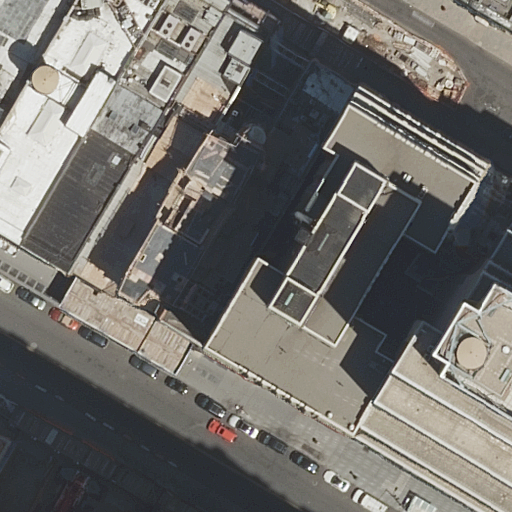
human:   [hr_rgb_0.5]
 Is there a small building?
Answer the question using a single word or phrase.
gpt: yes

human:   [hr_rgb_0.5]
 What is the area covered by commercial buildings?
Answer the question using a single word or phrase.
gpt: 0m2

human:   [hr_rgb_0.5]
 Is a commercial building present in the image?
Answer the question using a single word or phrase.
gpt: no

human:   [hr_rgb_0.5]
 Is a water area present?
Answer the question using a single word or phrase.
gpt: no

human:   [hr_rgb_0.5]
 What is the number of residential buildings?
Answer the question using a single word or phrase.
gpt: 12

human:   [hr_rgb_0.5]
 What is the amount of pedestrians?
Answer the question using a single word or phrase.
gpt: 1

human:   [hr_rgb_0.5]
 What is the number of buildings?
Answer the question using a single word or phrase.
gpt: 12

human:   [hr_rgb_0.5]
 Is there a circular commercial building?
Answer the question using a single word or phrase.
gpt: no

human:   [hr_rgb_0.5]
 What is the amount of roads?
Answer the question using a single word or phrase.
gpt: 3

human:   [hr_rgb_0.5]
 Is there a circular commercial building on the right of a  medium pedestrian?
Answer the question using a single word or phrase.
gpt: no

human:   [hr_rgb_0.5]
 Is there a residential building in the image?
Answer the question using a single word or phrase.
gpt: yes

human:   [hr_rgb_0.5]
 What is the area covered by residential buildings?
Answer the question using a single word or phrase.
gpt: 9303m2

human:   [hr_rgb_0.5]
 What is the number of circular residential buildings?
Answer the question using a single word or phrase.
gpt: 0

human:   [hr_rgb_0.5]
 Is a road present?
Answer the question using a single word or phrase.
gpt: yes

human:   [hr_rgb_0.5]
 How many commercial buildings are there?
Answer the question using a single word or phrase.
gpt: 0

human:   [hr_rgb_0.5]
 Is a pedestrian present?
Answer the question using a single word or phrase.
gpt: yes

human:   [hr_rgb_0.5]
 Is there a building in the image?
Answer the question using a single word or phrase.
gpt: yes

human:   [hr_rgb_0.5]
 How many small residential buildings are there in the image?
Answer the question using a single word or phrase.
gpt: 2

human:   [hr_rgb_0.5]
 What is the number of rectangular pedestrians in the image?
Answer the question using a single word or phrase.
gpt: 0

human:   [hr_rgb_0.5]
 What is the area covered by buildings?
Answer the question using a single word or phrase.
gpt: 9303m2

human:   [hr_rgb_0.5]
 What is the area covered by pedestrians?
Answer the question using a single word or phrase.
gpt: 628m2

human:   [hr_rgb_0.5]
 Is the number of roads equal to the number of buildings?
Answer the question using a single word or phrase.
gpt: no

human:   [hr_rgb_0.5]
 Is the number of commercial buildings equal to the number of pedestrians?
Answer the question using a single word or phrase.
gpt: no

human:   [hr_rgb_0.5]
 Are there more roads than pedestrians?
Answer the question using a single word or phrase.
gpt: yes

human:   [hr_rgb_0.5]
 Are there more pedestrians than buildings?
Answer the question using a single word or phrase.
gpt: no

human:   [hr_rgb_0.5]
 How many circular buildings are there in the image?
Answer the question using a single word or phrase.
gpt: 0

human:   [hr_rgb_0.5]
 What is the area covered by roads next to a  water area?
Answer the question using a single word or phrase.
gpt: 0m2

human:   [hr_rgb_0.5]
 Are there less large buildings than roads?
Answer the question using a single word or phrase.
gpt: no

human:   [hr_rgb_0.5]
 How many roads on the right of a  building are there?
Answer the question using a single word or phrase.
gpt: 3

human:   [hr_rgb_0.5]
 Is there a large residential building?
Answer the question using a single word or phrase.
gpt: yes

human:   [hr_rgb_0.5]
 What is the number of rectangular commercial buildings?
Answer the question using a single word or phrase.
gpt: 0

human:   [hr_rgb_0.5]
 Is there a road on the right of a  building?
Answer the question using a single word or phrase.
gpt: yes

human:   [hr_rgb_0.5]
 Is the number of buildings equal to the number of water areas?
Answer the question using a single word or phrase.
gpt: no

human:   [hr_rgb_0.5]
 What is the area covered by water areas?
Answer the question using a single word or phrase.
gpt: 0m2

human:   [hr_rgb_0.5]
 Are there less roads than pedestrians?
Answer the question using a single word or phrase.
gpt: no

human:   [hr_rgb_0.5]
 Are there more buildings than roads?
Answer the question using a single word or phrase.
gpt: yes

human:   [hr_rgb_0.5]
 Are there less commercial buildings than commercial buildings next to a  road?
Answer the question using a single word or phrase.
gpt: no

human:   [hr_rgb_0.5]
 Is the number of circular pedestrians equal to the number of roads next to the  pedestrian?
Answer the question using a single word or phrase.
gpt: no

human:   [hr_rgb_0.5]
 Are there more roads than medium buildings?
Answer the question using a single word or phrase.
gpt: no

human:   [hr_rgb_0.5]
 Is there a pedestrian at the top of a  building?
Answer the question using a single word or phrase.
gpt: no

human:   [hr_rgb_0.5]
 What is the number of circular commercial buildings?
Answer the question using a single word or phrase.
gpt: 0

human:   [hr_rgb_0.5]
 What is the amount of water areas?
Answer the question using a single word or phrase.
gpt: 0

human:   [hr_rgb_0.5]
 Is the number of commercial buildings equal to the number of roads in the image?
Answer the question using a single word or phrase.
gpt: no

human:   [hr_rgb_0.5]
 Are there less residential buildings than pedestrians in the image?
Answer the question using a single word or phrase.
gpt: no

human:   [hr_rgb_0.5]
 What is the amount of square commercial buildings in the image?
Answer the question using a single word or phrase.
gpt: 0

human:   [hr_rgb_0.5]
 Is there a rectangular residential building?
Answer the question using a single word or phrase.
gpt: yes

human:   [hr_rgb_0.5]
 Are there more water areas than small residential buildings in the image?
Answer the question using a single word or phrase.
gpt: no

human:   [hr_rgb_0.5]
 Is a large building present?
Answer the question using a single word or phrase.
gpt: yes

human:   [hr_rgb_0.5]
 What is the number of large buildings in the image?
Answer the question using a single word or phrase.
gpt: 7

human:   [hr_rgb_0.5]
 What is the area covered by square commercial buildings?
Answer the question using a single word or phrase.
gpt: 0m2

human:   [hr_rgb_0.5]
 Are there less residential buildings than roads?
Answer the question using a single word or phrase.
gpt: no

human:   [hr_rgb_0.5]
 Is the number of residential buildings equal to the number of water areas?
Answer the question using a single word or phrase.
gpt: no

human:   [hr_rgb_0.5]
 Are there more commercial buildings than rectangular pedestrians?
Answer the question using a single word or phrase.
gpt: no

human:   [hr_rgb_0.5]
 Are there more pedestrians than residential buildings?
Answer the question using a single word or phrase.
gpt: no

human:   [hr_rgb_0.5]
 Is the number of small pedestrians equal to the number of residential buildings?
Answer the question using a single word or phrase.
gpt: no

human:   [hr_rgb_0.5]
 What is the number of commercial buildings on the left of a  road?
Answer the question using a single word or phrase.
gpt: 0

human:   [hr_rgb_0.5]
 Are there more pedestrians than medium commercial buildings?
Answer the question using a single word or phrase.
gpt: yes

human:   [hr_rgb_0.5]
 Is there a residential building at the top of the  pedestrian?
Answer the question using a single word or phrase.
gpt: yes

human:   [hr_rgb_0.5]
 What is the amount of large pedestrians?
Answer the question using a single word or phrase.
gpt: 1

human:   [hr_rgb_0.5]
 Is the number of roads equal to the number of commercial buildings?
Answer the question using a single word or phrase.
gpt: no

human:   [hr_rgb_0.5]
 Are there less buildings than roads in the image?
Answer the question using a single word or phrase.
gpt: no

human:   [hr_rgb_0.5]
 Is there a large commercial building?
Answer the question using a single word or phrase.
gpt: no

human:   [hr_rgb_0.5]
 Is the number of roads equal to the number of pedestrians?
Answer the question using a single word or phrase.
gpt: no

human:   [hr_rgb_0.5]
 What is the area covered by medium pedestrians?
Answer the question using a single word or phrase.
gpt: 0m2